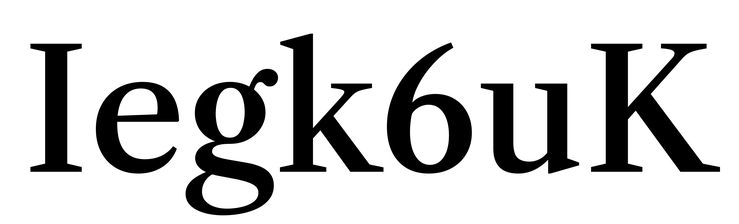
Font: LibreCaslonText_Medium